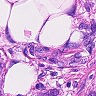
Metastatic tissue present: yes